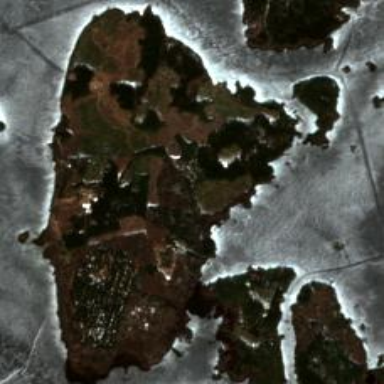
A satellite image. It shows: Island.